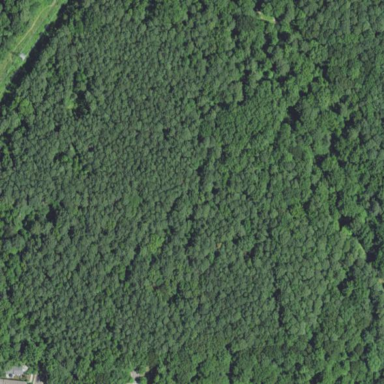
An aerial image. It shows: Mixed woodland area with variety of leaf types and cycles.